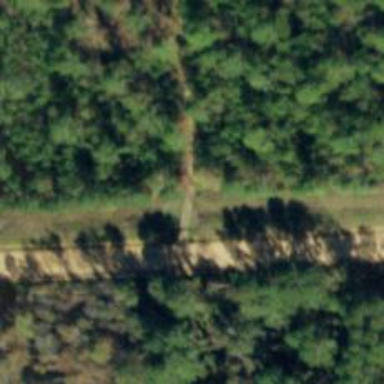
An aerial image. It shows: Track with grade5 tracktype.